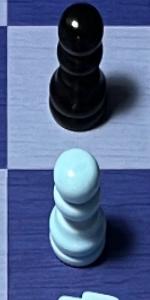
Label: Pawn_White